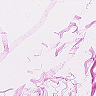
Metastatic tissue present: no